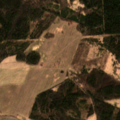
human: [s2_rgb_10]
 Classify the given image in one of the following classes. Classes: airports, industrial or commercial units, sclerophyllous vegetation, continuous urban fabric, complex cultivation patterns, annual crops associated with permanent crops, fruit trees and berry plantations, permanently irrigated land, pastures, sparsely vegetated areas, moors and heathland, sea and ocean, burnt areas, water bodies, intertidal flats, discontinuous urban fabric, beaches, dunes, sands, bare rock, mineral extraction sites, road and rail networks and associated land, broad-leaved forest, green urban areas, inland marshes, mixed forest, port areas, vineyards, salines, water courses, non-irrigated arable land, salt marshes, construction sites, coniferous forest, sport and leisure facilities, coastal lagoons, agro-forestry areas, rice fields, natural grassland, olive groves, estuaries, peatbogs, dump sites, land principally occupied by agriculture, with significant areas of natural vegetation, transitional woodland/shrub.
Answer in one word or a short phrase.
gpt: non-irrigated arable land, land principally occupied by agriculture, with significant areas of natural vegetation, coniferous forest, mixed forest, transitional woodland/shrub